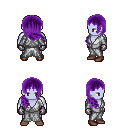
a pixel art fantasy rpg character, male body template, dark elf, purple skin, white robe, magenta pants, purple right-swept hairstyle, metal gloves, brown shoes, four views (front, back, left, right), 2x2 character sprite sheet, small pixel art, hard edges, no anti-aliasing